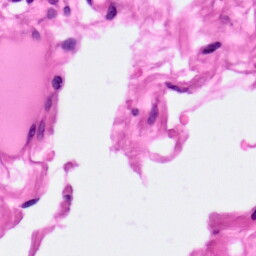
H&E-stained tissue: Pancreatic